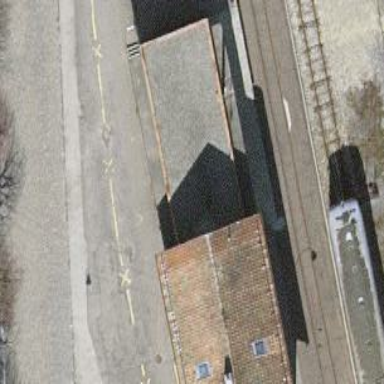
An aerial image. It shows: Train station building.